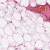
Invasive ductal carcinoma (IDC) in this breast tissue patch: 0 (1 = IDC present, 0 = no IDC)